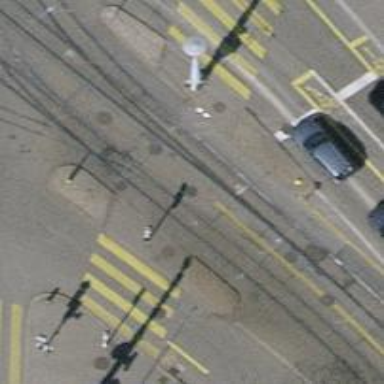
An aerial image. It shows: Tram crossing on the railway.